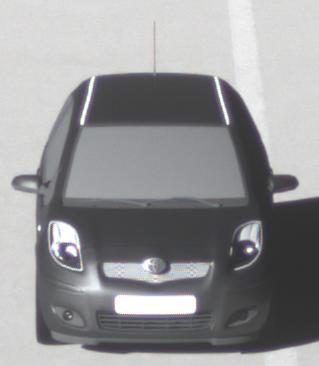
Make: Toyota
Model: Yaris 1.0
Detailed model: Yaris (XP13)
Model produced from: 2011/10
Model produced until: 2014/08
Doors: 3
Color: gray
Road condition: dry road
Daytime: morning or afternoon
Contrast: high contrast